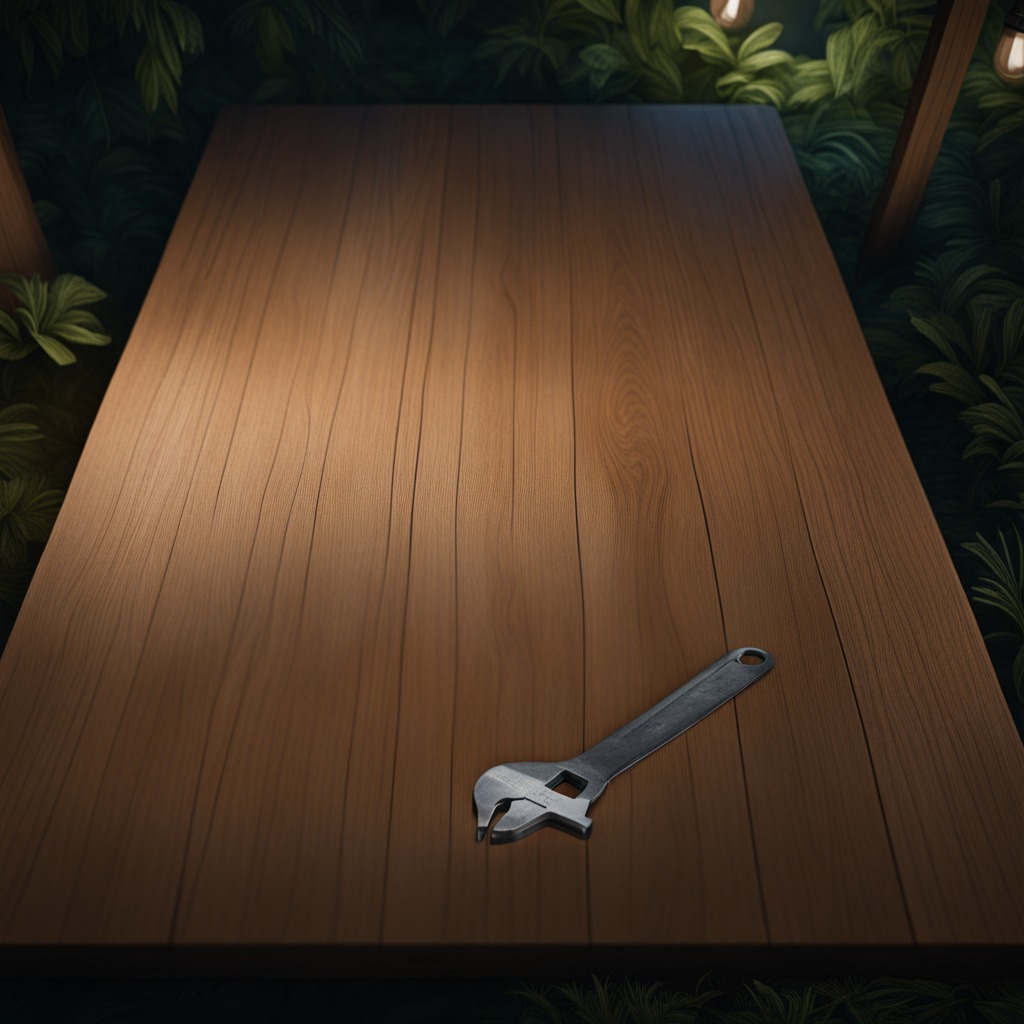
An wrench lies on a wooden table inside a jungle field workshop tent at night.